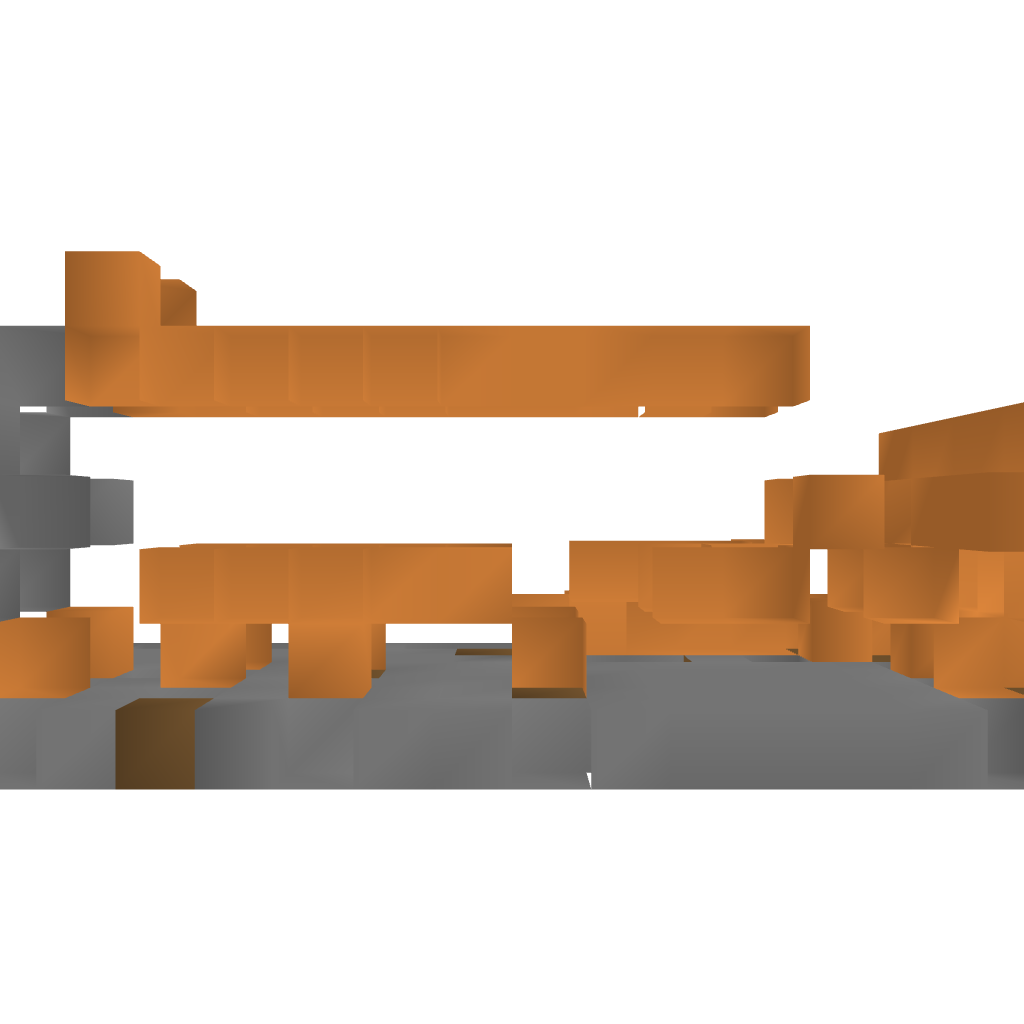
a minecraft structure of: Redstone User Control Panel bad low quality